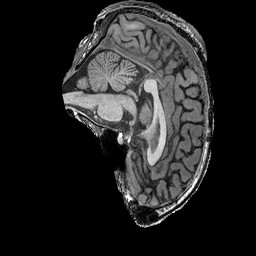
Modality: T1w
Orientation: sagittal
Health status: ill
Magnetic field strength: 3 T